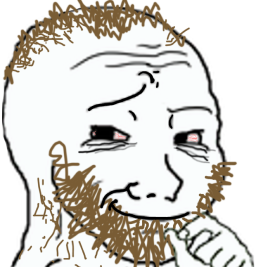
Label: 5_Smugjak